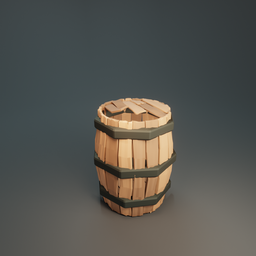
Label: tools